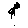
Label: cat